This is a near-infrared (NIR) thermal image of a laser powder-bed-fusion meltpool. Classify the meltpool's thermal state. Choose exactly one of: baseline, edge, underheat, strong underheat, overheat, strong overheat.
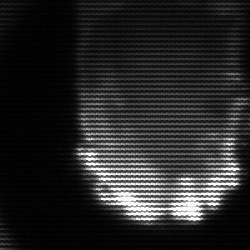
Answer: baseline